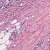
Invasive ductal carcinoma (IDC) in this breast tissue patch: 1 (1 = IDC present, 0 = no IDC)